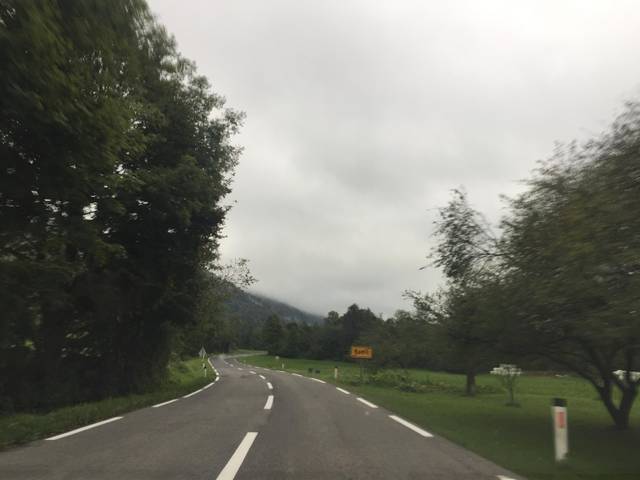
Region: Italy
Coordinates: 46.245, 13.517